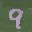
Label: 9